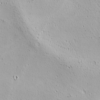
Label: not_dusty